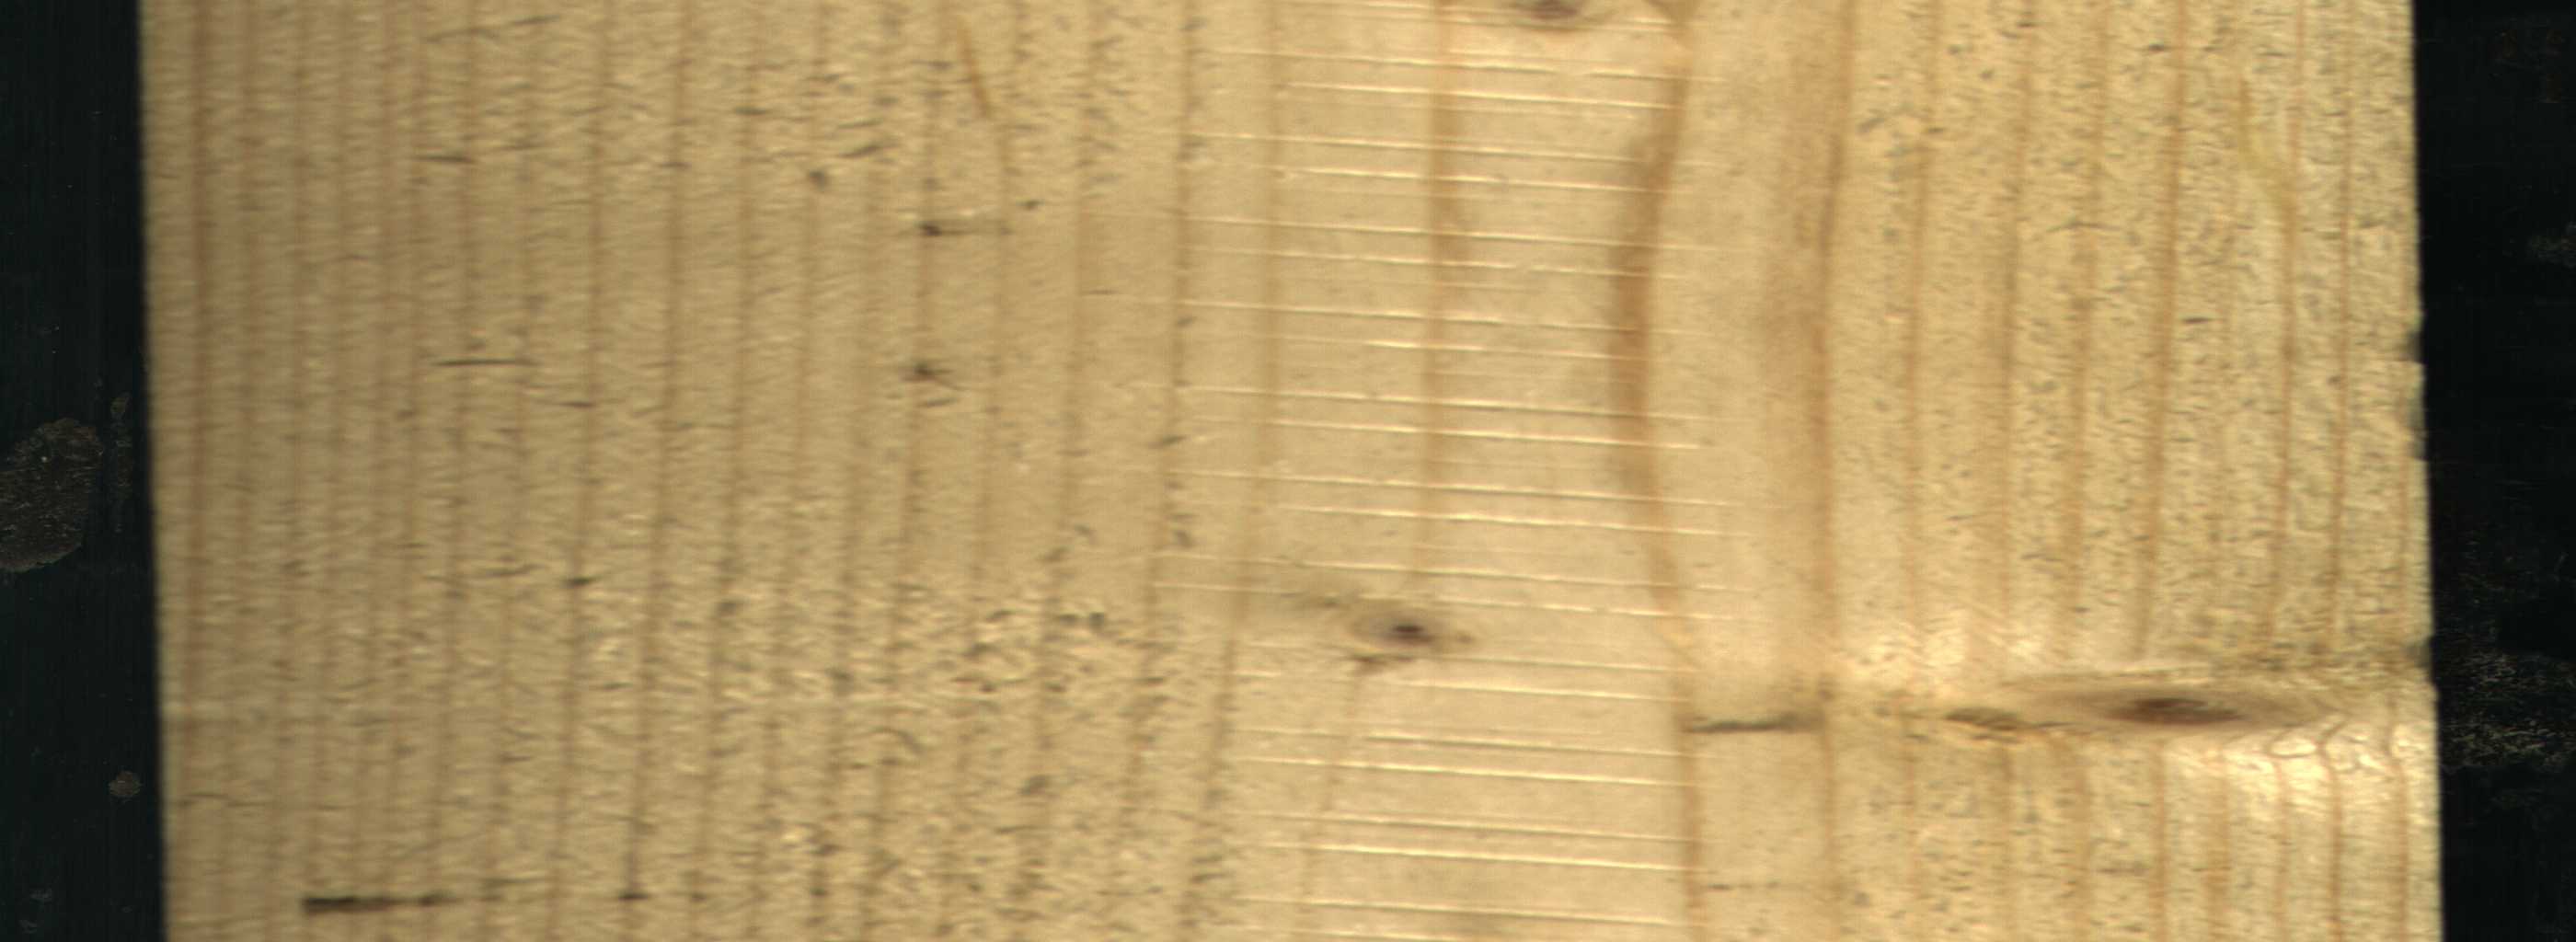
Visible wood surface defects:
Live_Knot
Live_Knot
Live_Knot